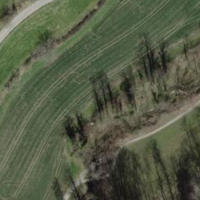
EUNIS habitat code: 52
Species observed at this site:
Juglans regia
Geum rivale